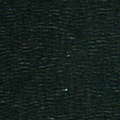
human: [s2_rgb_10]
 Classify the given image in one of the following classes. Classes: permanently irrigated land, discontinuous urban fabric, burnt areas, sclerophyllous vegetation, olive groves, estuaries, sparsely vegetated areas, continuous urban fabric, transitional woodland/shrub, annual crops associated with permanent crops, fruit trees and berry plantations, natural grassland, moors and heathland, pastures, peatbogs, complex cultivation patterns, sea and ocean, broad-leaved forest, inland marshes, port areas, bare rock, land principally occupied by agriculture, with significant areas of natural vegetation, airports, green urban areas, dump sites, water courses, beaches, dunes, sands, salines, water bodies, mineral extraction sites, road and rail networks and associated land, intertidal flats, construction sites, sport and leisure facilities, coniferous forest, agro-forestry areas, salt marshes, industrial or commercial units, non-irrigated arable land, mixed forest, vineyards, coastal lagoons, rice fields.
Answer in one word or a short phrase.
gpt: sea and ocean